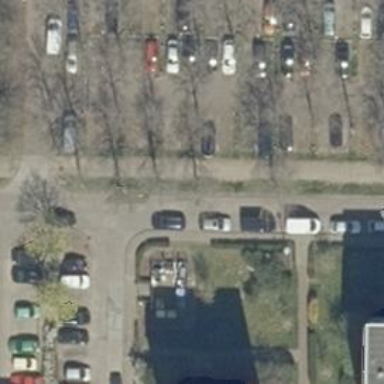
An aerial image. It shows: Sidewalk.